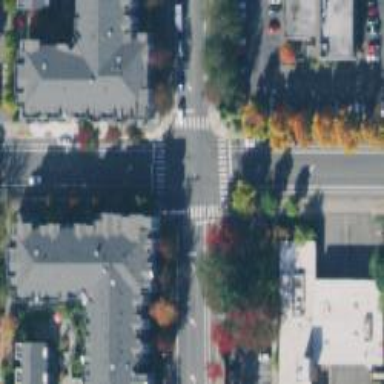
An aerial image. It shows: Marked crossing on the road.